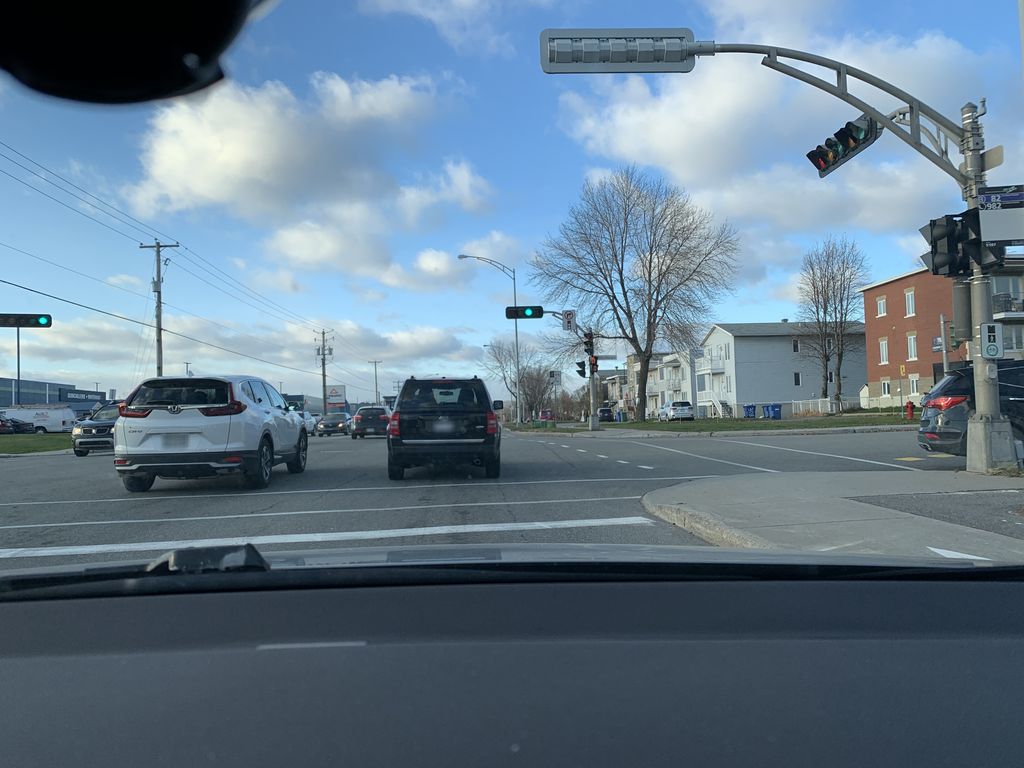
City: quebec_city